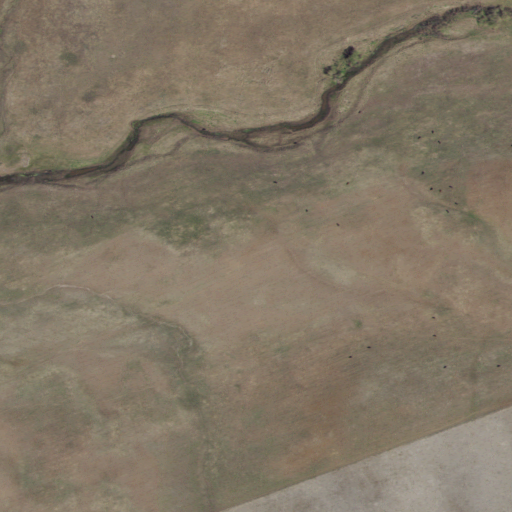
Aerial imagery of plain(s) in Idaho named Nutmeg Flat containing cultivated crops, shrub, and grassland